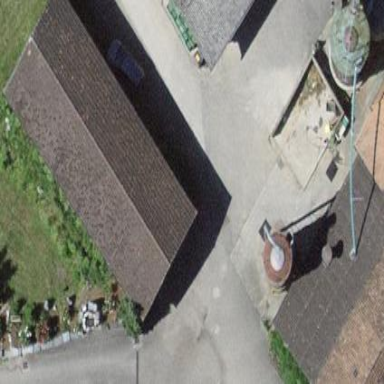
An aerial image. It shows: Shed.